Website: home-depot
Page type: payment
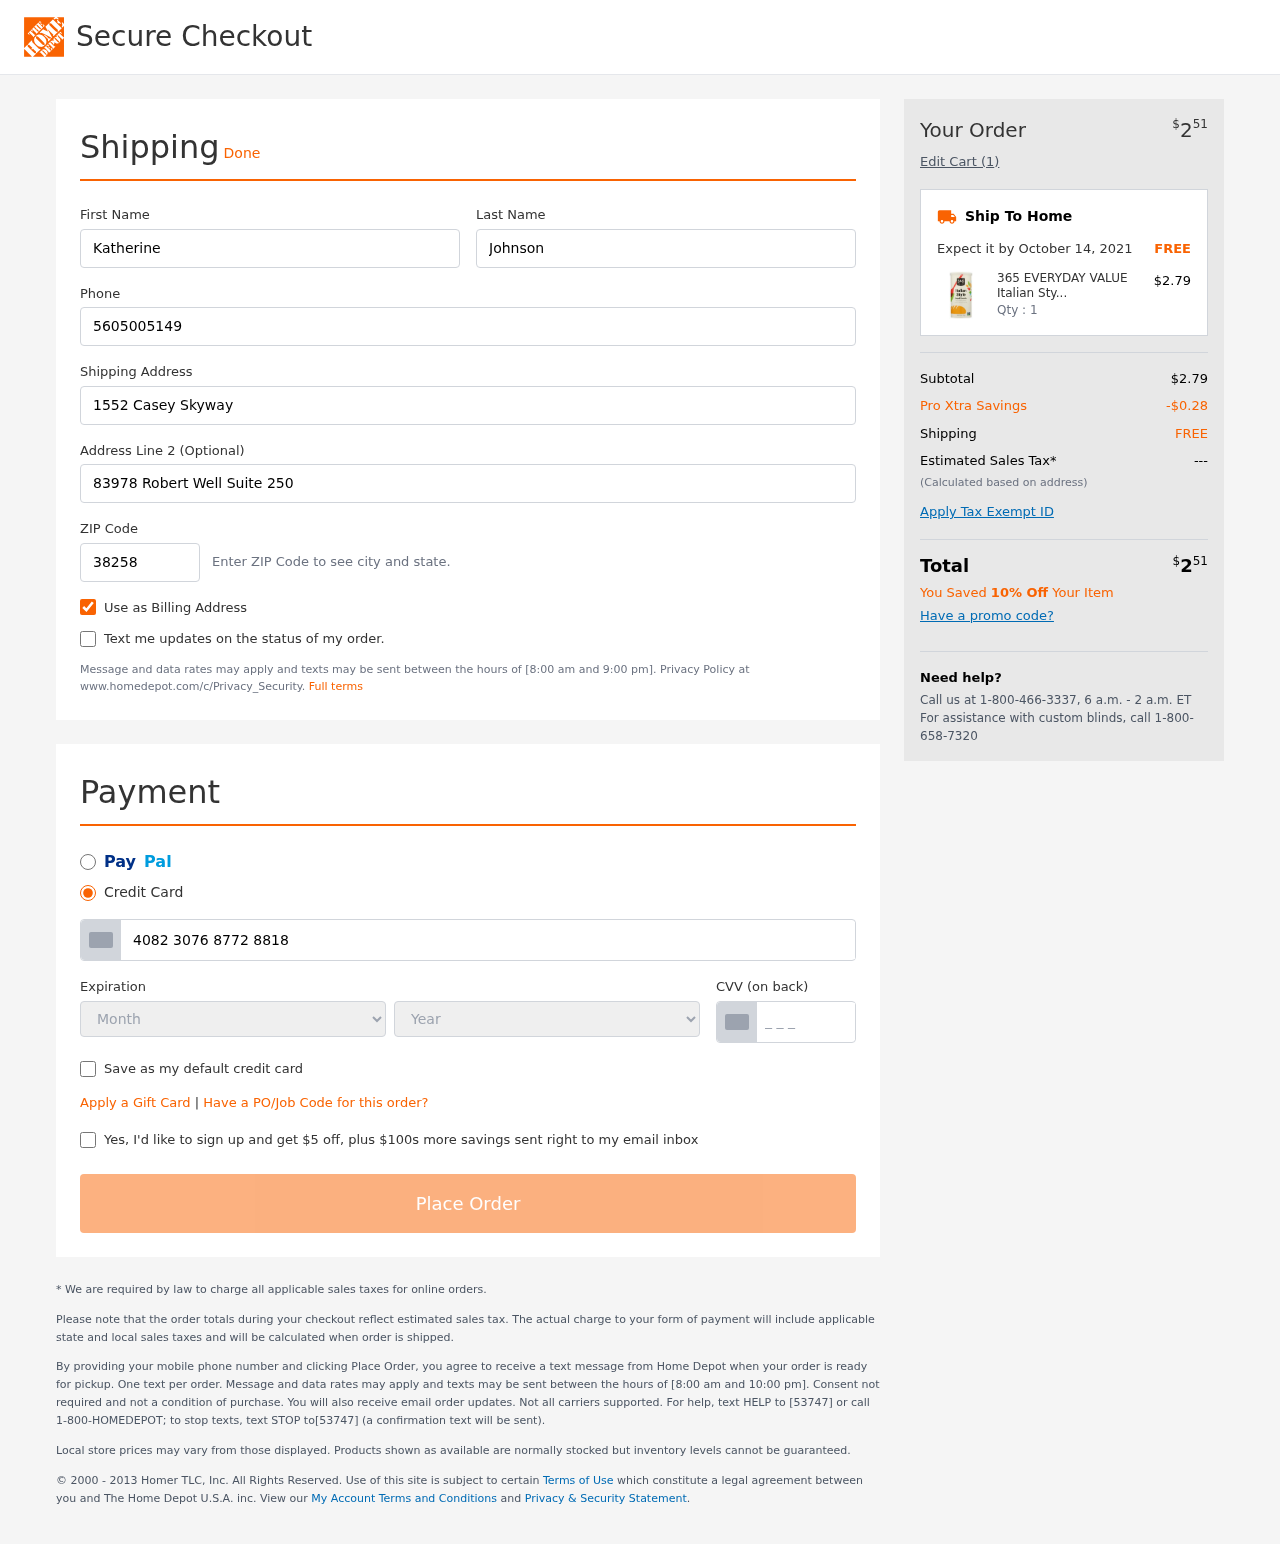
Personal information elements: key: PII_CARD_CVV
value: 313
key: PII_CARD_EXPIRY_MONTH
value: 01
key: PII_CARD_EXPIRY_YEAR
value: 27
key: PII_CARD_NUMBER
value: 4082 3076 8772 8818
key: PII_FIRSTNAME
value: Katherine
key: PII_LASTNAME
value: Johnson
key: PII_PHONE
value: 5605005149
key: PII_POSTCODE
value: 38258
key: PII_STREET
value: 1552 Casey Skyway
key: PII_STREET2
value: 83978 Robert Well Suite 250
Product elements: key: PRODUCT1_NAME
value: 365 EVERYDAY VALUE Italian Style Bread Crumbs, 15 OZ
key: PRODUCT1_PRICE
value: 2.79
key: PRODUCT1_QUANTITY
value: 1
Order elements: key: ORDER_TOTAL
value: $251
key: ORDER_NUM_ITEMS
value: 1
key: ORDER_DELIVERY_DATE
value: October 14, 2021
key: ORDER_SUBTOTAL
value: $2.79
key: ORDER_DISCOUNT
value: -$0.28
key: ORDER_SHIPPING_COST
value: FREE